Current action and preconditions to check: path_clear

Your task: For each precondition in the list above, predict whether it will hold at this action.

Consider the current scene as observed from the mobile robot's camera, and analyze the predicted future states of all dynamic agents (e.g., people, animals, vehicles, or any moving entities) within the NEXT SECOND.

IMPORTANT: Only answer "very likely" if you are absolutely certain—based on strong, clear evidence—that a dynamic agent will violate the precondition in the predicted future state. Do NOT answer "very likely" for unlikely, ambiguous, or low-probability risks.

Ask yourself for each precondition: Is there a high probability, with clear and convincing evidence, that the predicted future states of any dynamic agent will interfere with the predicted future state of the currently executing action within the NEXT SECOND, causing that precondition to fail?

Assess the risk level based on these predictions. Use "likely" or "very likely" if motions create a clear risk of interference.

Use "neutral" or "improbable" if agents are nearby but their predicted paths are clearly diverging or non-conflicting.

Failure Risk Categories: "very improbable", "improbable", "neutral", "likely", "very likely"

Answer Format: Output ONLY the probability_of_failure value from these categories: "very improbable", "improbable", "neutral", "likely", "very likely"

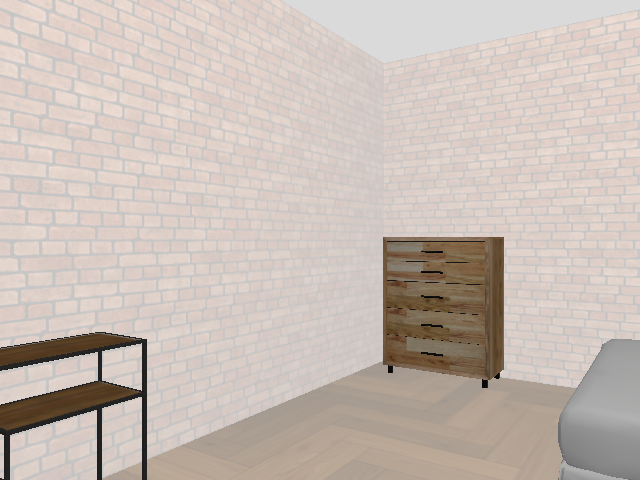

Answer: very improbable